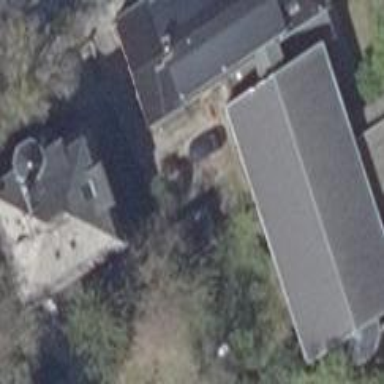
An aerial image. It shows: Chapel building.